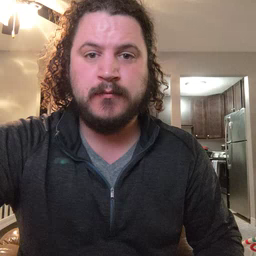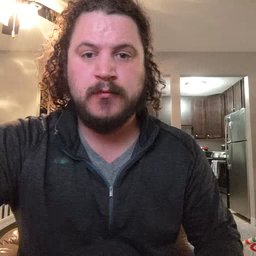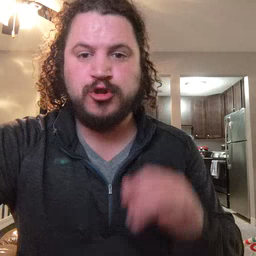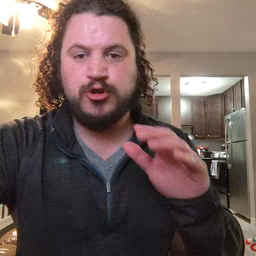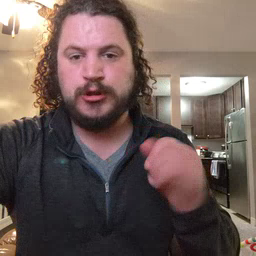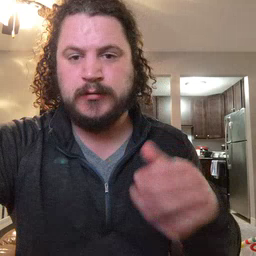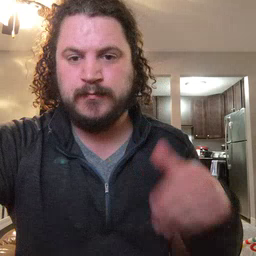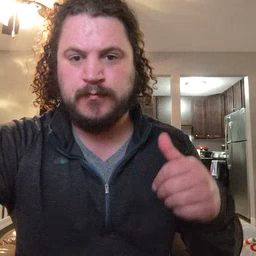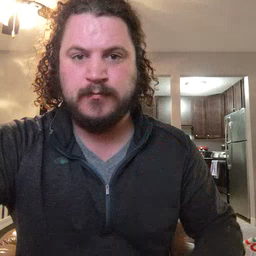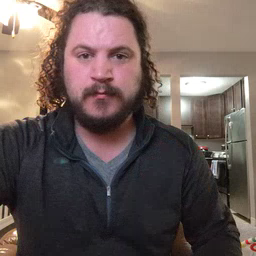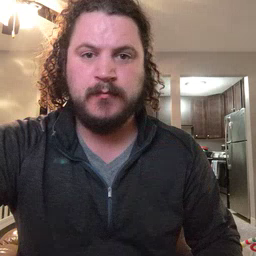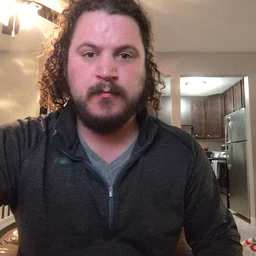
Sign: jeans